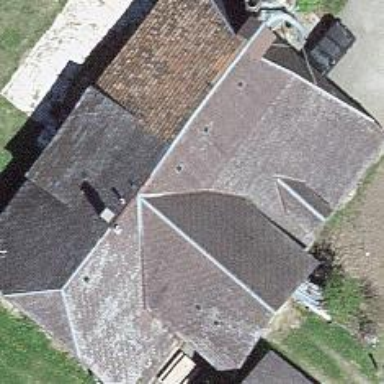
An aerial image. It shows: Farm building.